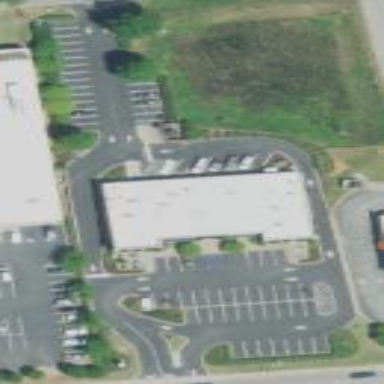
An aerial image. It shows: Retail area.